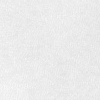
Atmospheric dust classification: dusty